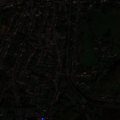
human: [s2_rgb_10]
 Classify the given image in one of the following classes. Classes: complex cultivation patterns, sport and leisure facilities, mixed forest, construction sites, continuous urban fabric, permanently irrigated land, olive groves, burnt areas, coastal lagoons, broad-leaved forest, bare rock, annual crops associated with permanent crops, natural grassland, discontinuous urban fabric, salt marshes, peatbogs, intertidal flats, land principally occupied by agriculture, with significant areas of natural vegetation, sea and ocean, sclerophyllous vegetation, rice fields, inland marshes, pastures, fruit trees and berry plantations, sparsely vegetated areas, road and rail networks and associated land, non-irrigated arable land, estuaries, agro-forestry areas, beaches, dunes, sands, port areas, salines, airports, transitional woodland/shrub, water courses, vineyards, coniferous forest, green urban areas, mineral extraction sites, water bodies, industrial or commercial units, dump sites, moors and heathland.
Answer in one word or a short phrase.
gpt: discontinuous urban fabric, complex cultivation patterns, land principally occupied by agriculture, with significant areas of natural vegetation